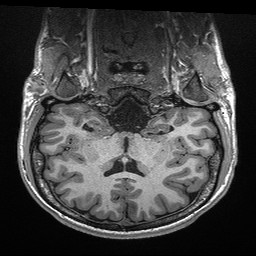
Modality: T1w
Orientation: sagittal
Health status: healthy
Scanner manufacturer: siemens
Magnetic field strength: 3 T
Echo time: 0.00298 s